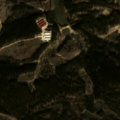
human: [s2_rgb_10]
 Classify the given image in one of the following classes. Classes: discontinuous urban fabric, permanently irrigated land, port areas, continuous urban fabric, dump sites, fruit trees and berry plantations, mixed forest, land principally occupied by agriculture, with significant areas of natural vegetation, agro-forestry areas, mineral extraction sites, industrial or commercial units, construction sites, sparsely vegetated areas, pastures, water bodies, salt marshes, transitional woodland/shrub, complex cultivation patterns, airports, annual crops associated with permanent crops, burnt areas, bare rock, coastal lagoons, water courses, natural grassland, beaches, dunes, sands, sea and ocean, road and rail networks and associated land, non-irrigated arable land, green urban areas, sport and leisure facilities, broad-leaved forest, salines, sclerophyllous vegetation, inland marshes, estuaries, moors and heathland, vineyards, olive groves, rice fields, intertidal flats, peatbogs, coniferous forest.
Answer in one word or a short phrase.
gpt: broad-leaved forest, transitional woodland/shrub